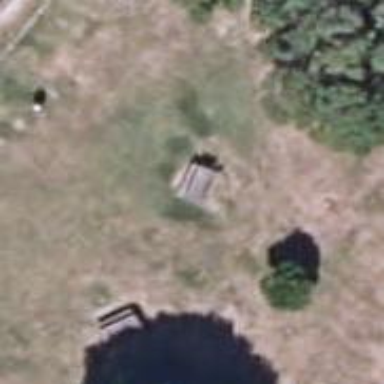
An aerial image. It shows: Picnic site for tourists.